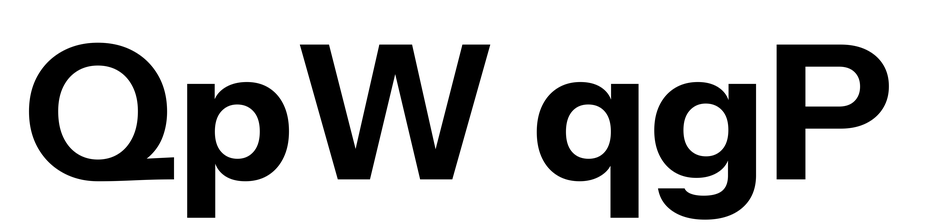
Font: InstrumentSans_Bold